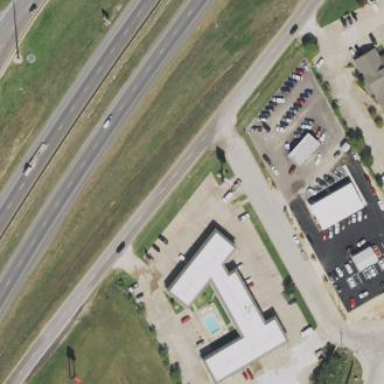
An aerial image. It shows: Motel building.